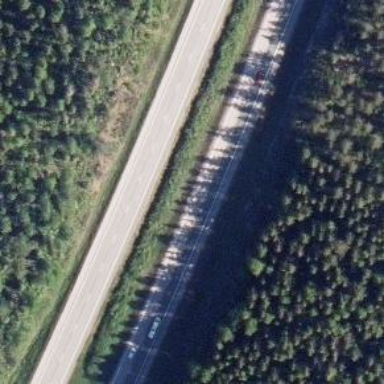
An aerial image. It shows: Asphalt motorway.